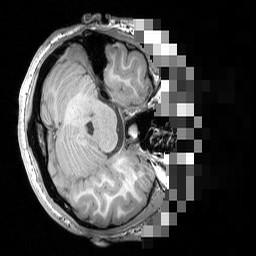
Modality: T1w
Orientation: axial
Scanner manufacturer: siemens
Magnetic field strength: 3 T
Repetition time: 1.5 s
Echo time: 0.00291 s